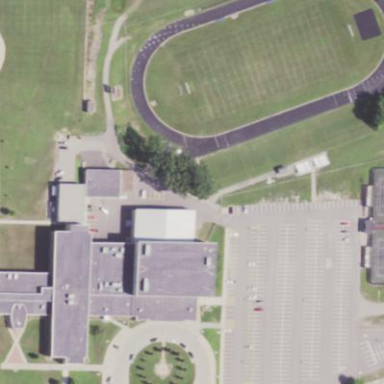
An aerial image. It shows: School.